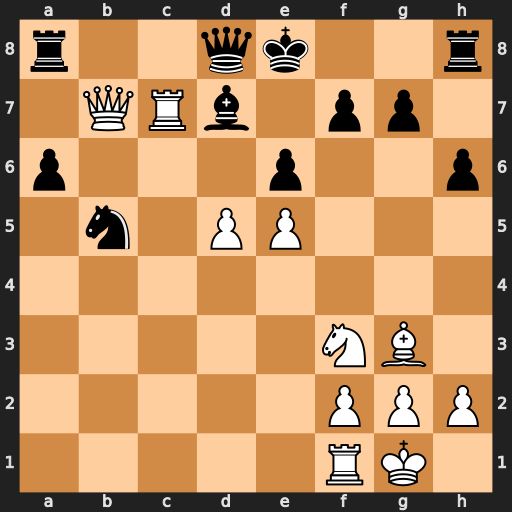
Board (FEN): r2qk2r/1QRb1pp1/p3p2p/1n1PP3/8/5NB1/5PPP/5RK1
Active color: w
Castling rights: kq
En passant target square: -
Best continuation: Rxd7 Qxd7 Qxa8+